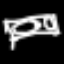
Label: bed